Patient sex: M
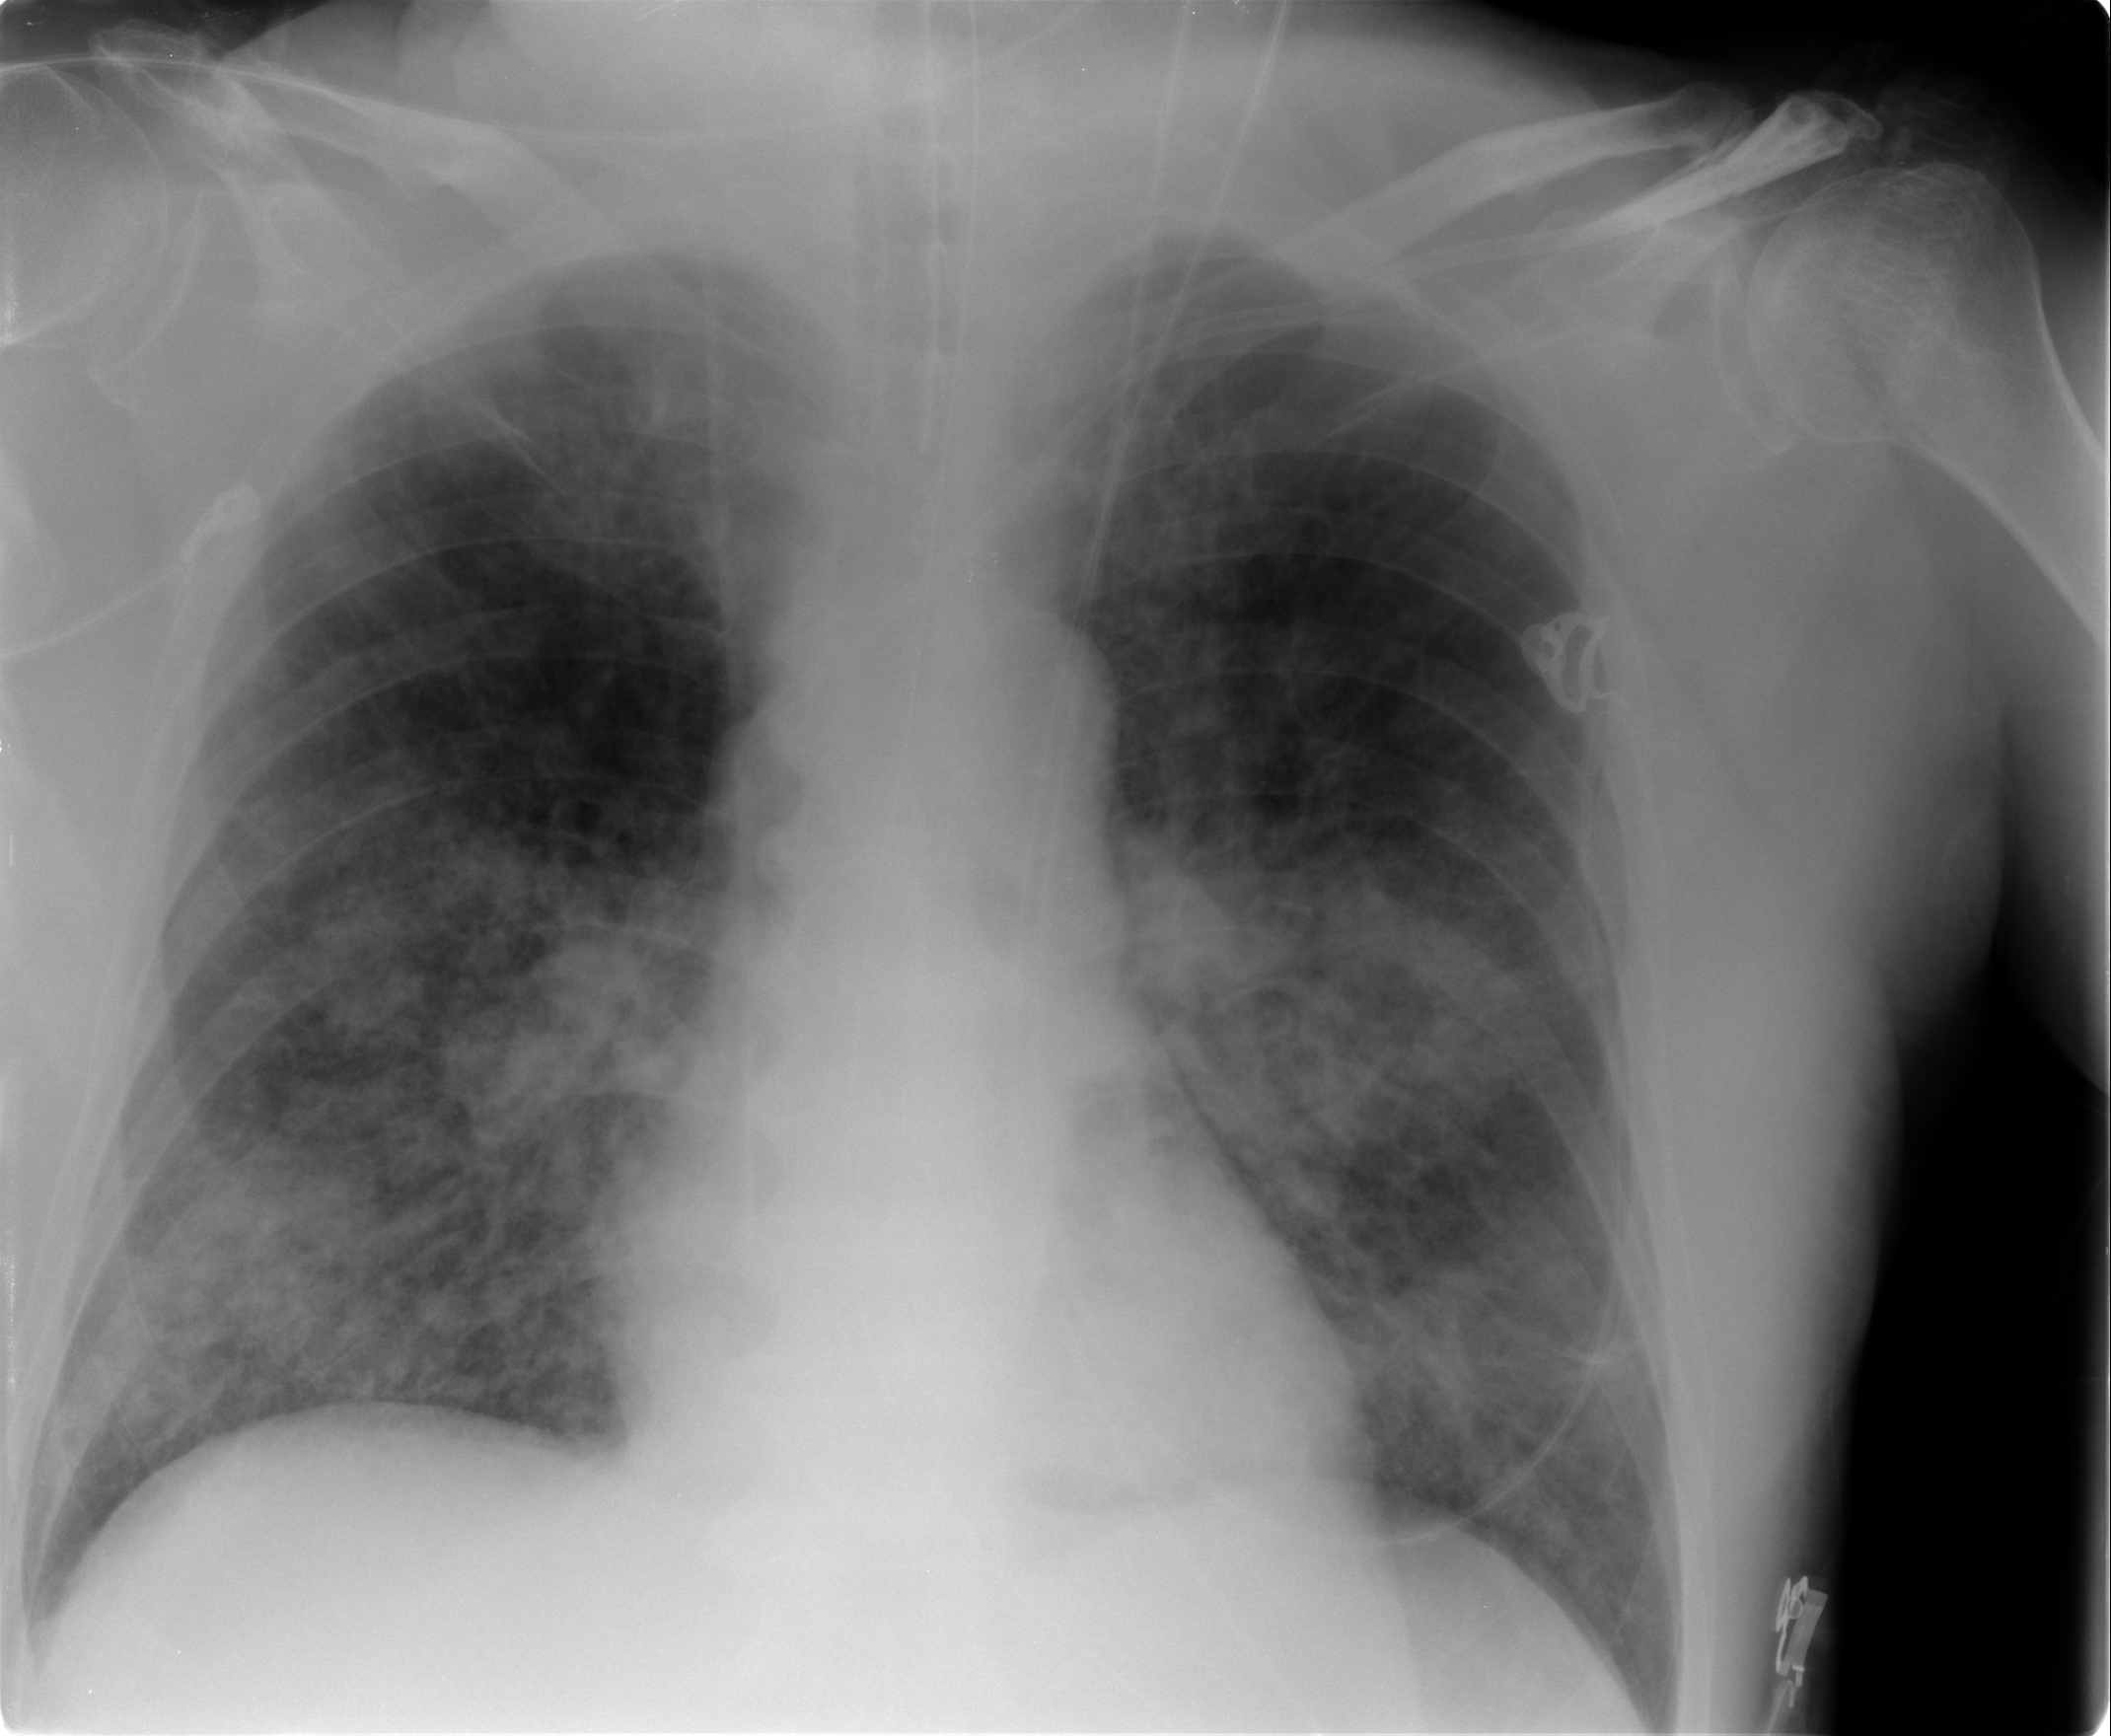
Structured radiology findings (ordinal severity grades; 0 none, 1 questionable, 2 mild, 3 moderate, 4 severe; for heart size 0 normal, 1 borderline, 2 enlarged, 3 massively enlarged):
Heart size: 0
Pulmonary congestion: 3
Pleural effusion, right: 0
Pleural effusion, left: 0
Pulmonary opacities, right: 3
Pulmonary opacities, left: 3
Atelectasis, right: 3
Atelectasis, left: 3